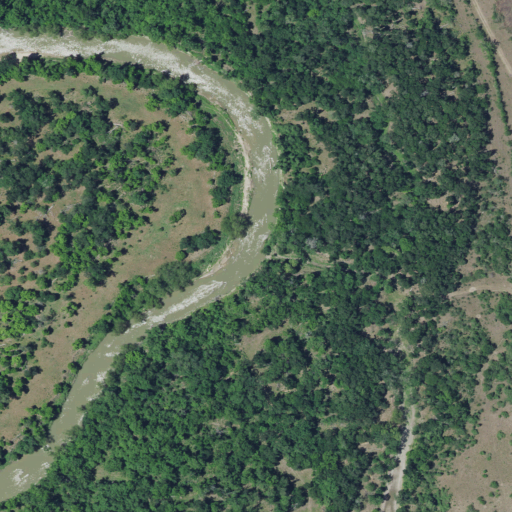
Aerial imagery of valley in Texas named Portis Draw containing woody wetlands, mixed forest, deciduous forest, herbaceous wetlands, pasture, open water, and barren land